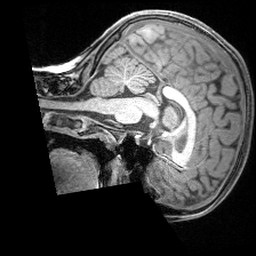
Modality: T1w
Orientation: sagittal
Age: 8
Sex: male
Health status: ill
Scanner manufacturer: siemens
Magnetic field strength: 3 T
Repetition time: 1.6 s
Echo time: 0.00179 s